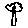
Label: flower